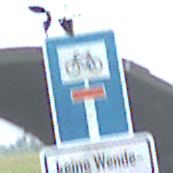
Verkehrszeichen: SackgasseRadverkehrDurchlaessig
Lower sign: HinweisGeaenderteVorfahrtVerkehrsfuehrungVerkehrsregelung3
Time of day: Midday
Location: Outdoor (Suburban)
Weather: Overcast
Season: NotSpecified
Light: Natural